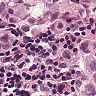
Metastatic tissue present: yes